Aerial crown-view tile of a tropical tree (Barro Colorado Island, Panama), acquired 20241112:
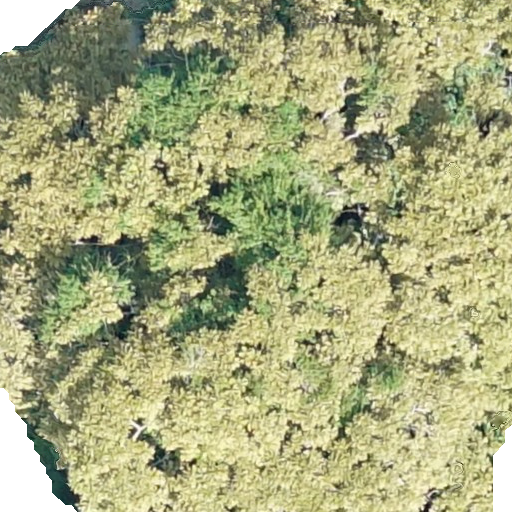
Species: Dipteryx oleifera
GBIF accepted scientific name: Dipteryx oleifera
Crown area: 507.993 m²